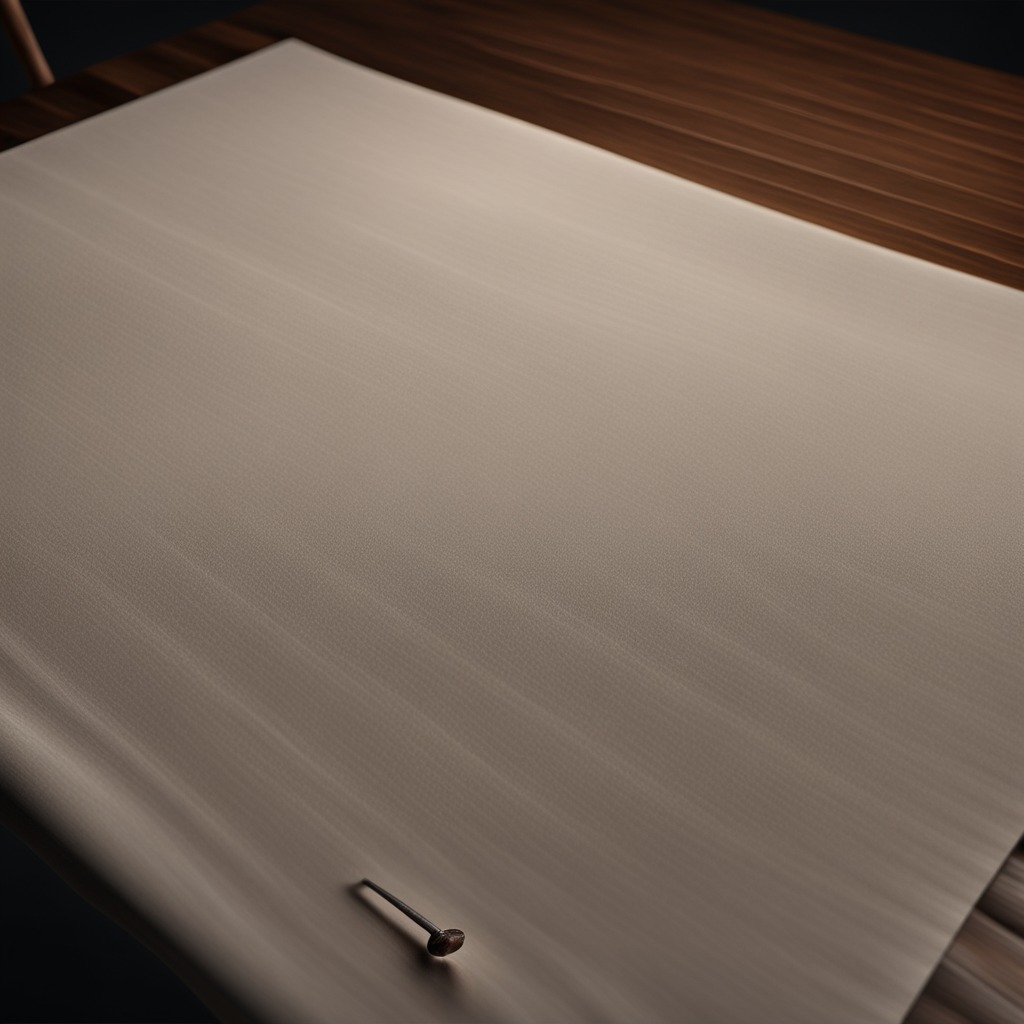
A iron nail lies on the wooden table.